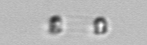
Label: Skeletonema